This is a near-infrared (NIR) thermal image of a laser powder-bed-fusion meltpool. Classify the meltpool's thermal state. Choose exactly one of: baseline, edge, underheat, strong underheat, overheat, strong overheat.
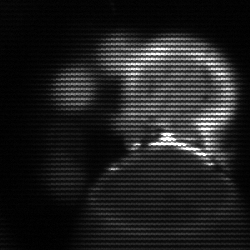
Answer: edge